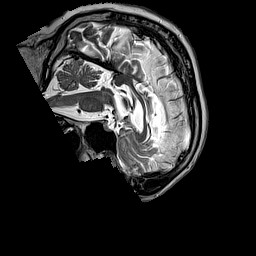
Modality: T2w
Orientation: sagittal
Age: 55
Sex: male
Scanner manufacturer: siemens
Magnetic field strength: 3 T
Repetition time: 3.2 s
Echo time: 0.212 s